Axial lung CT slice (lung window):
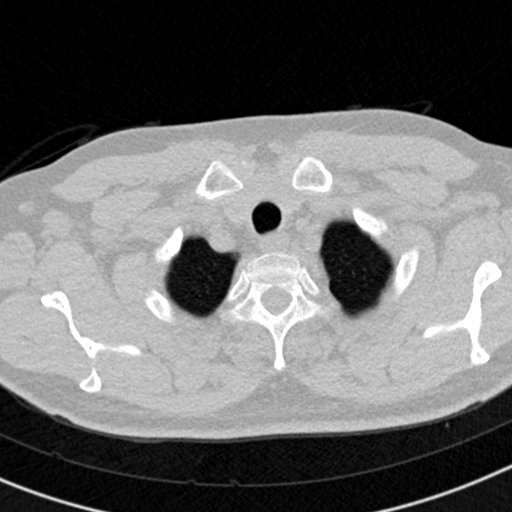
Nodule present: no